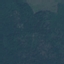
Label: Forest